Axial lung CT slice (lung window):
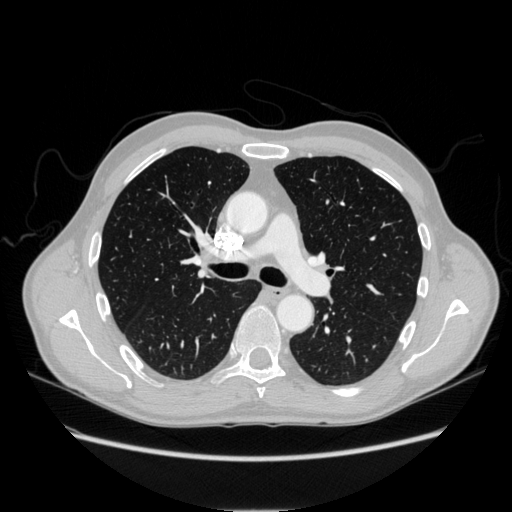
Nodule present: no